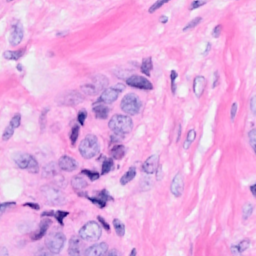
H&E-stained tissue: Breast